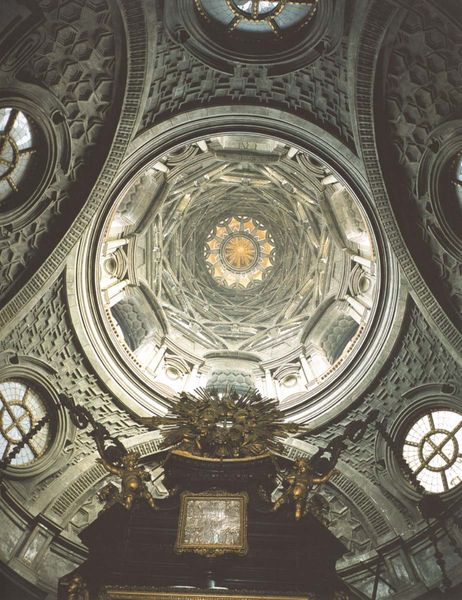
Titel: Innensicht der Kuppel
Künstler: Guarino Guarini
Standort: Turin, Cappella della Santissima Sindone (EU - I - Piemont)
Schlagwörter: weiß, fenster, licht, gebäude, ornament, barock, taube, kirche, gold, innen, gotik, kreis, rund, engel, italien, kuppel, ornamente, foto, stern, rundfenster, dom, altar, kathedrale, photo, monstranz, putten, waben, bekrönung, pendentif, strahlenkranz, butzen, turin, guarini, piemont, ornamente+